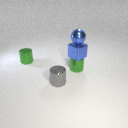
small blue metal sphere above small green metal cylinder